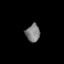
Tissue: lung
Cell type: Smooth muscle cells
Senescence score: 0.586
Nuclear area (px): 246
Mean DAPI intensity: 125.833